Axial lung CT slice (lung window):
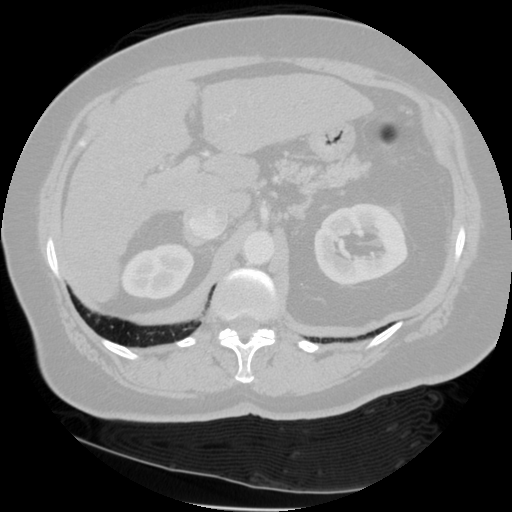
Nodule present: no